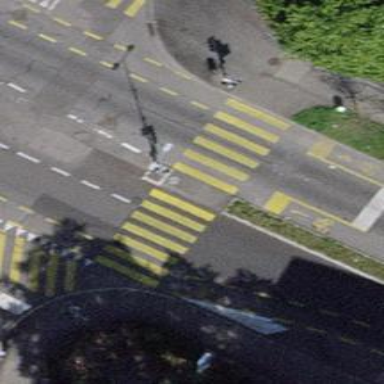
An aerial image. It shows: Road crossing with traffic signals and central island.